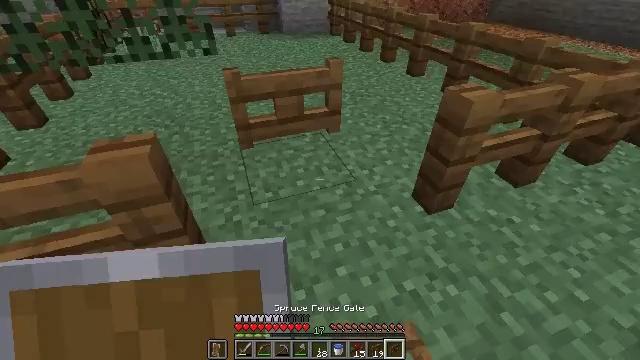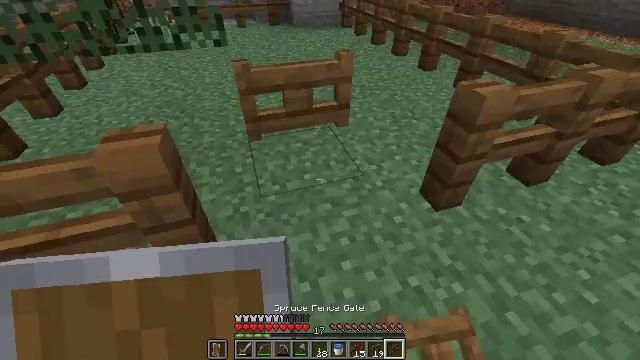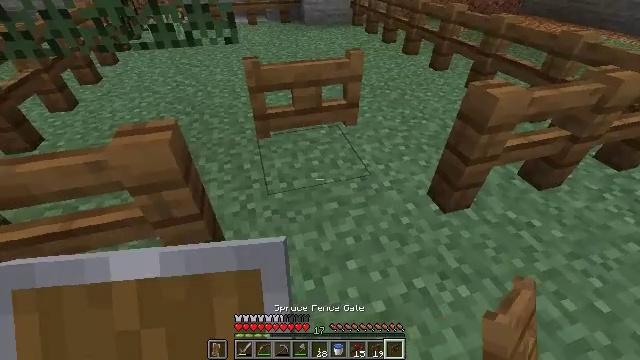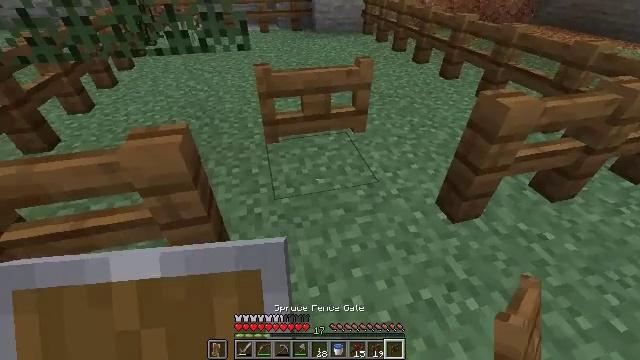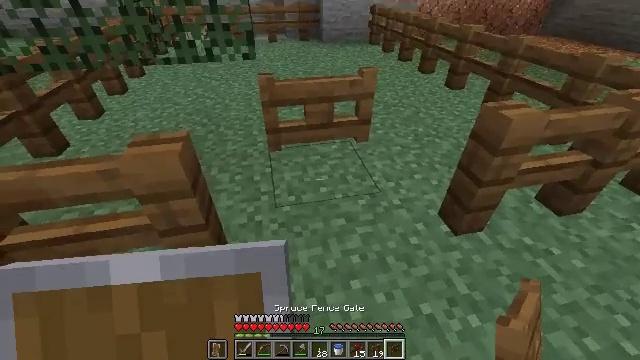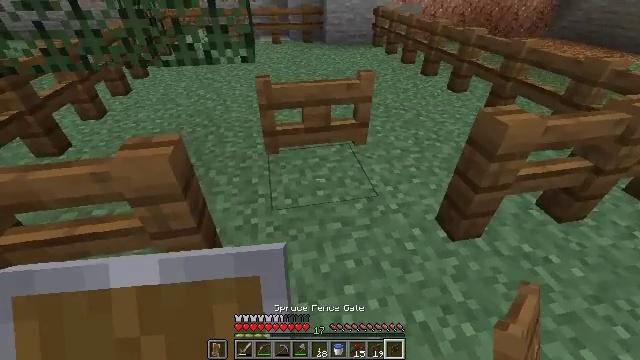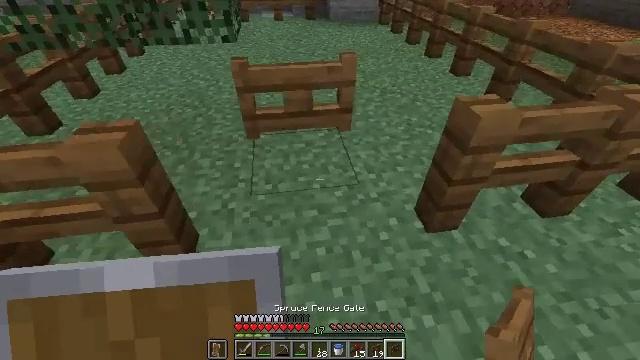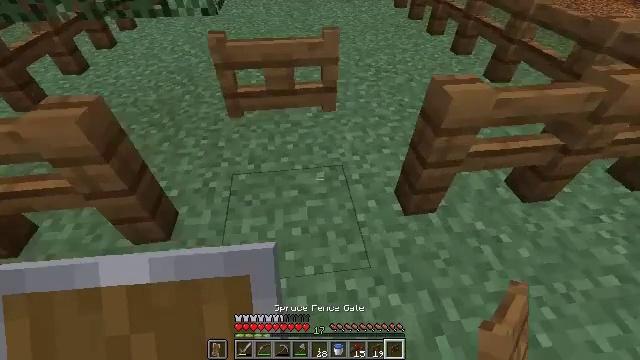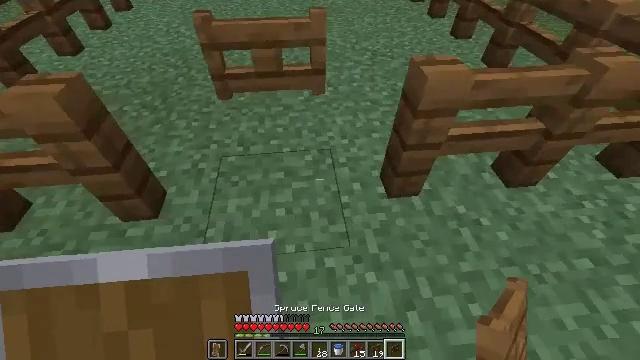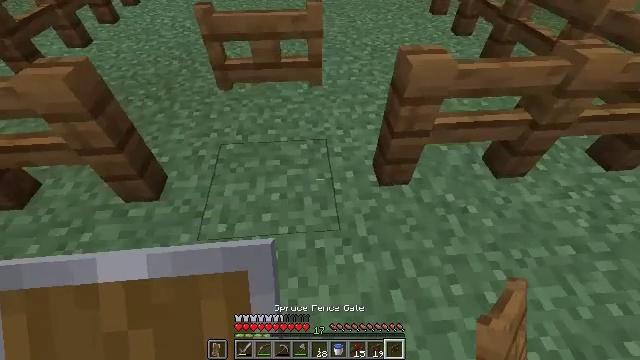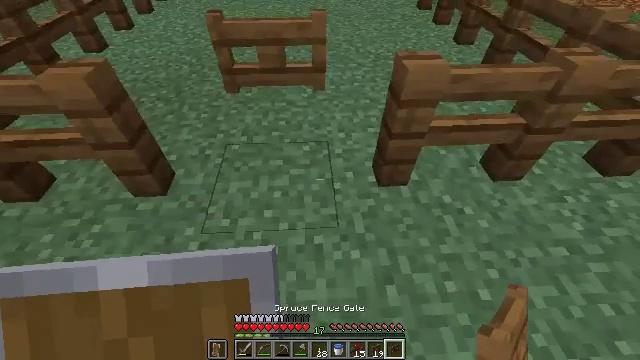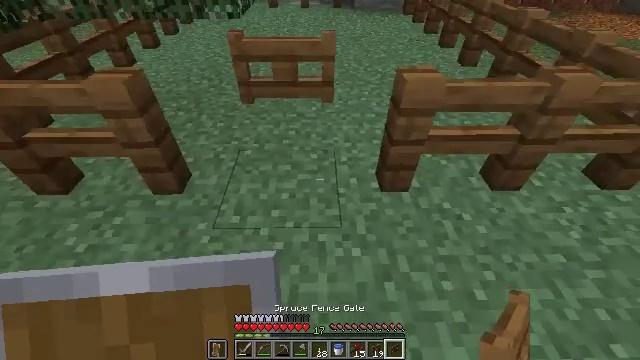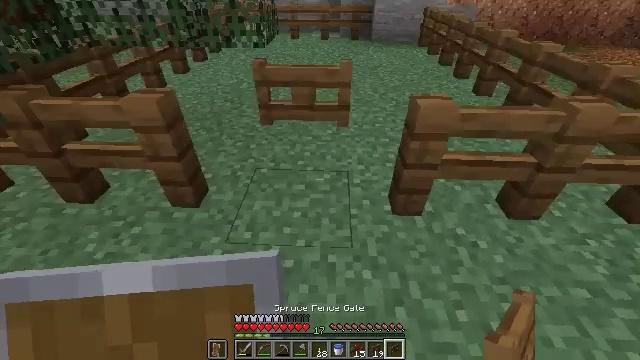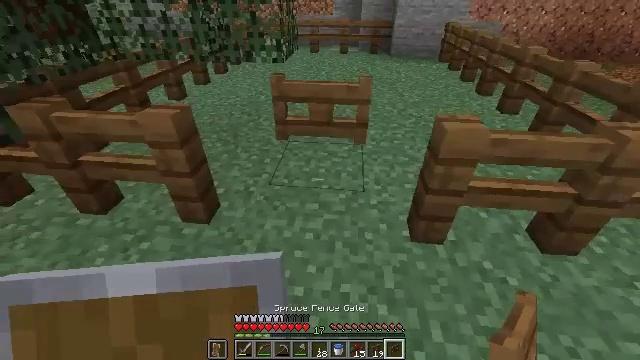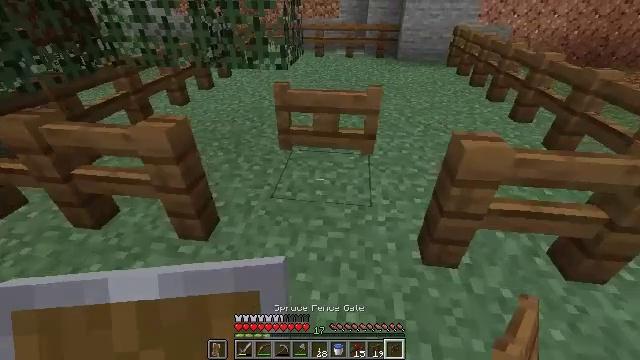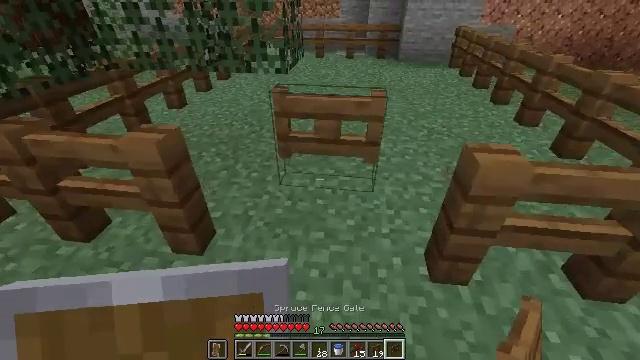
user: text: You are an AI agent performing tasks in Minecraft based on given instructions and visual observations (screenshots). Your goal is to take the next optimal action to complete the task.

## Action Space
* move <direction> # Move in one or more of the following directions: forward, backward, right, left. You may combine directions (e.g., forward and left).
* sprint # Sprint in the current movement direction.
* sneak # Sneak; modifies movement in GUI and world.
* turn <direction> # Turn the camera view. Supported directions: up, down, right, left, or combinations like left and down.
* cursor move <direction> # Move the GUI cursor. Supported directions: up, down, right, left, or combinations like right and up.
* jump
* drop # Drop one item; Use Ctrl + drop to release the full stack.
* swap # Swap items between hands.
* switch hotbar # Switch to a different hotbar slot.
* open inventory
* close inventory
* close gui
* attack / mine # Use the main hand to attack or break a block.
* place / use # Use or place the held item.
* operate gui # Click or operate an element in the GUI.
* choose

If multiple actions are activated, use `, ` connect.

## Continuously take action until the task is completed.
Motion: motion action
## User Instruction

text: Recycle the spruce fence gate from the structure.
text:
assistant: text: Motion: turn left and down
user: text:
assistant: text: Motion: turn left
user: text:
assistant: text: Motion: turn left and up
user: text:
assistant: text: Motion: move right, turn left and up
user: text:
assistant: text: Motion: move right, turn left
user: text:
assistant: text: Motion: move right, turn left and down
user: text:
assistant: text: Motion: move right, turn left and down
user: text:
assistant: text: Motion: move back, turn left and down
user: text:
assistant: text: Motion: move back, turn left
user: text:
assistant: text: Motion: move back, turn left and up
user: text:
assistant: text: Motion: turn left and up
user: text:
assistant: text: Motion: move forward, turn left and up
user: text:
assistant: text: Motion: move forward, turn left and up
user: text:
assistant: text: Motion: move forward, turn left
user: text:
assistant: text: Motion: move forward
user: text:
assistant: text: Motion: move forward, switch to hotbar 4
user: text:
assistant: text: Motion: move forward, switch to hotbar 4
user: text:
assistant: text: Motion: no_op
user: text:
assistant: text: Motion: no_op
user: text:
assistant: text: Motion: attack / mine
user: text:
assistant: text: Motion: attack / mine
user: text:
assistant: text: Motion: attack / mine
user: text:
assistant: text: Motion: attack / mine
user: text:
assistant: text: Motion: attack / mine
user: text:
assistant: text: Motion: attack / mine
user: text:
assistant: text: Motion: attack / mine
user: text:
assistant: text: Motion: attack / mine
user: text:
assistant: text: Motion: attack / mine
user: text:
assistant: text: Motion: attack / mine
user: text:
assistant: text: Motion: attack / mine